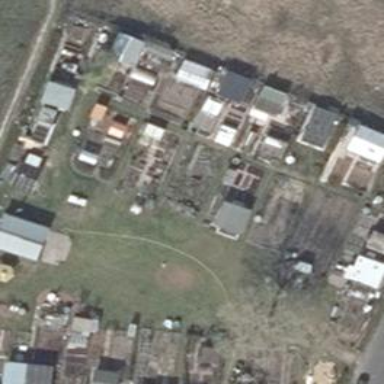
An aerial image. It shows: Allotments area.